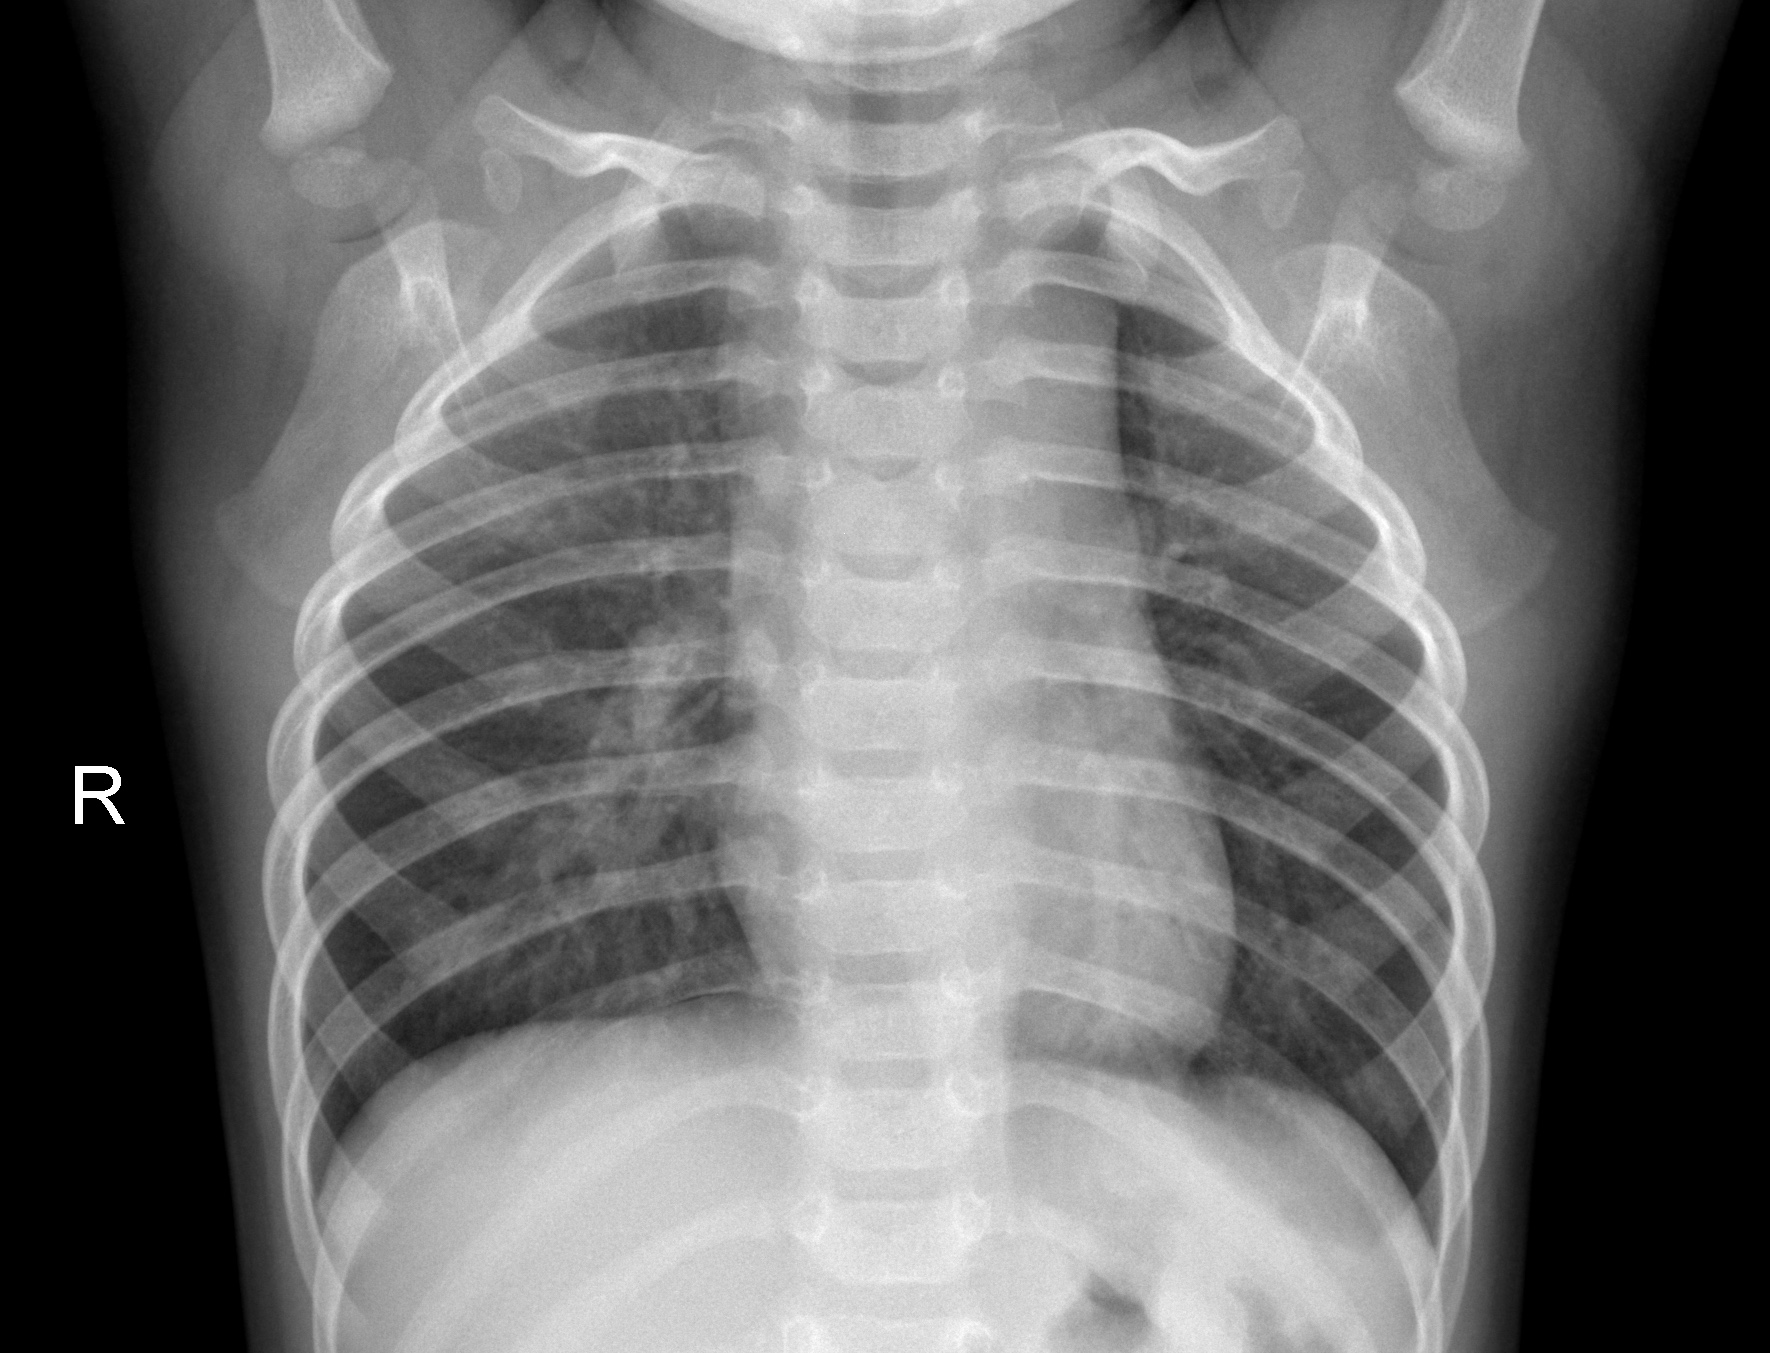
Diagnosis: NORMAL